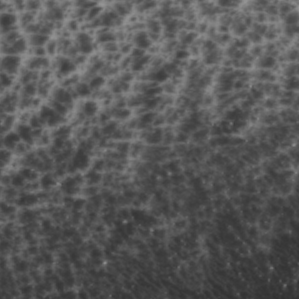
Label: non_frost